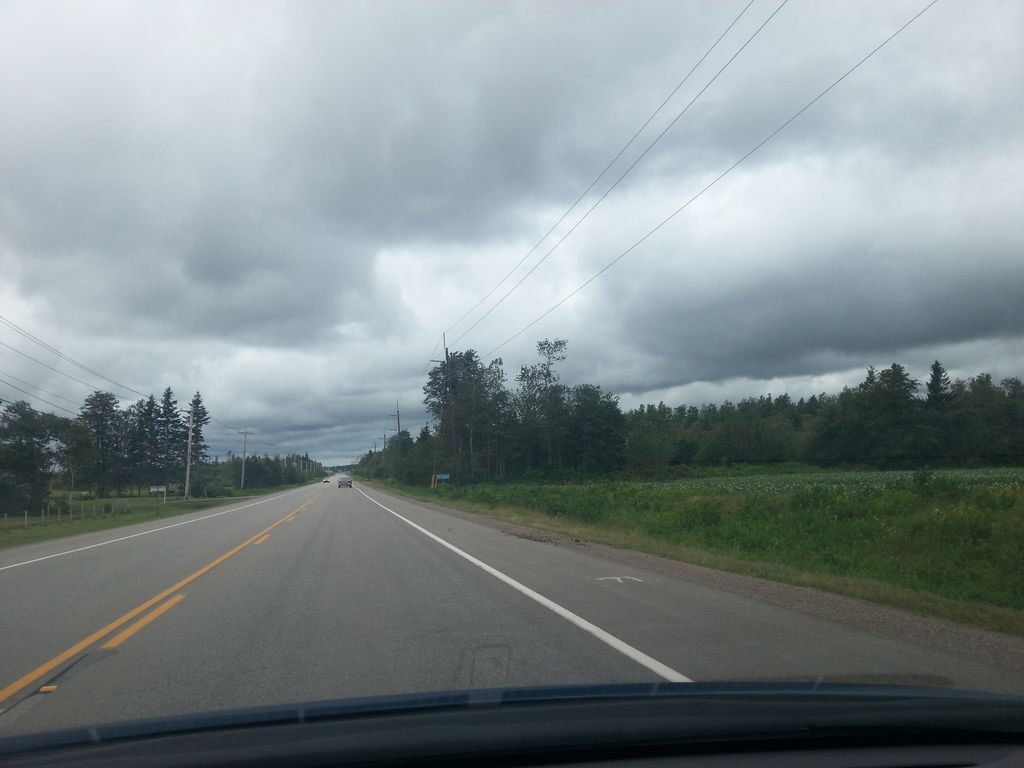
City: charlottetown